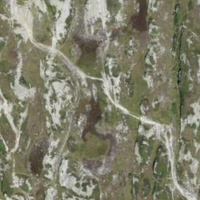
EUNIS habitat code: 31
Species observed at this site:
Kalmia procumbens
Empetrum nigrum
Eriophorum angustifolium